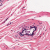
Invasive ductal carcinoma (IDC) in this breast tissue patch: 0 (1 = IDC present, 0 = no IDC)